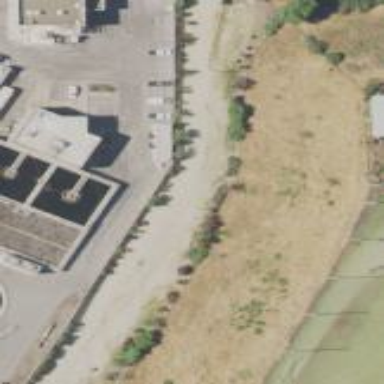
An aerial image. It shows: Fenced dog park area for leisure land.